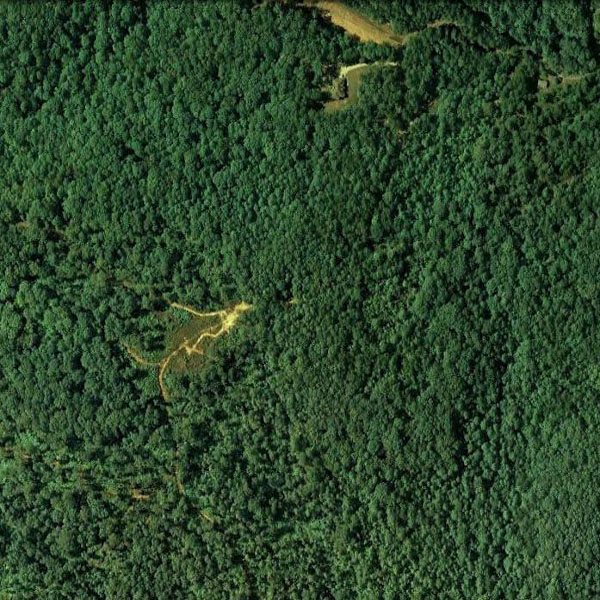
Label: Forest